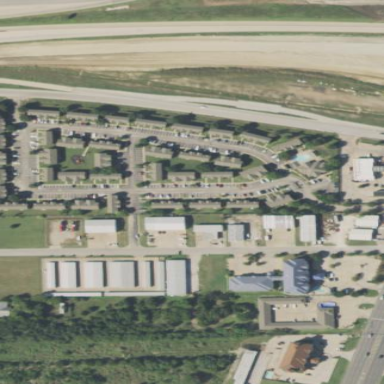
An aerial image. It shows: Residential area with apartments.